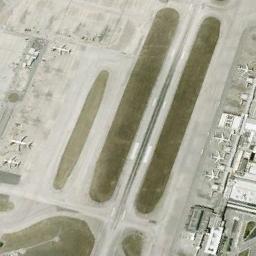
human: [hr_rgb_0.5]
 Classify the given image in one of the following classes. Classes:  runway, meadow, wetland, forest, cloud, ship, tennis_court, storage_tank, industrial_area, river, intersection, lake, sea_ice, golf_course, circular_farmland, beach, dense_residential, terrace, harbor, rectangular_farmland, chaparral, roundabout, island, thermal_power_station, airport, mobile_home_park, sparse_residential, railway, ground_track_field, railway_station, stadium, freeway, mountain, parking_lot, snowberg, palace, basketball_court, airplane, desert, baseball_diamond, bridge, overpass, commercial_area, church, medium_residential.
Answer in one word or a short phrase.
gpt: airport